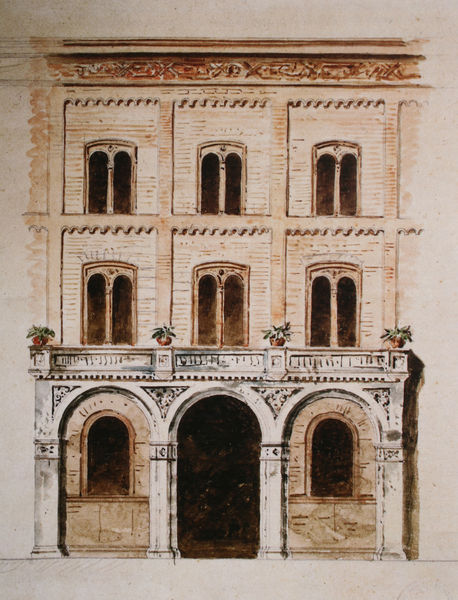
Titel: Vorentwurf für Gärtners Wohnhaus
Künstler: Friedrich von Gärtner
Standort: München
Institution: Architekturmuseum der Technischen Universität
Schlagwörter: gemälde, schatten, weiß, aquarell, ocker, blumen, braun, fenster, grau, hell, licht, orange, pfeiler, schwarz, skizze, säule, säulen, tür, zeichnung, zimmer, dach, gebäude, haus, schloss, beige, architektur, barock, sockel, bild, brüstung, drei, pflanzen, front, renaissance, rokoko, vorbau, balkon, blumentopf, kübel, terrasse, bogen, fassade, italien, ziegel, grafik, graphik, wasserfarbe, backstein, pilaster, rundbogen, vorsprung, symmetrie, ornamente, verzierung, wandmalerei, stuck, vasen, geländer, tor, bögen, blumentöpfe, töpfe, eingang, fugen, arkade, palast, palazzo, balustrade, mauerwerk, agaven, koloriert, entwurf, kunst, zwickel, arkaden, kapitelle, rom, fries, villa, sims, gesims, anwesen, mauern, belletage, portikus, simse, manierismus, profan, rundbögen, etagen, plan, mediterran, reliefs, rundungen, römisch, quadratisch, backsteine, lisenen, bauplan, piano nobile, aufteilung, aufriß, gesimse, westfassade, blendwerk, baustil, rustico, biforium, doppelfenster, fenstersturz, rundbogenfries, bel etage, baukunst, coloseum, bogenfries, epoche, gemächer, trier, röteln, säulenbogen, bautechnik, blumetopf, flächdach, rotkreide, rundunge, zweibahnig, dachsims, sinms